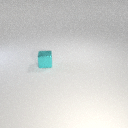
small cyan metal cube